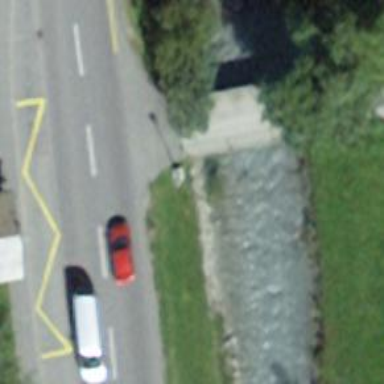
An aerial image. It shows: Footway road on concrete bridge.